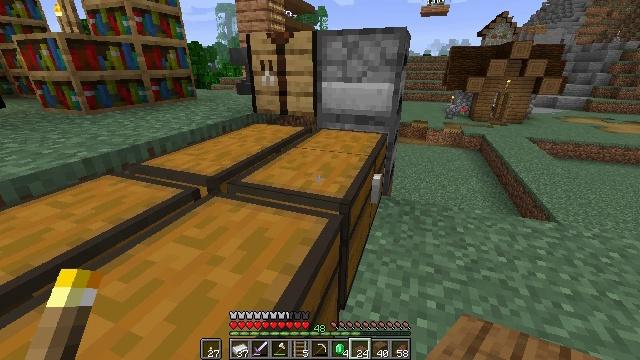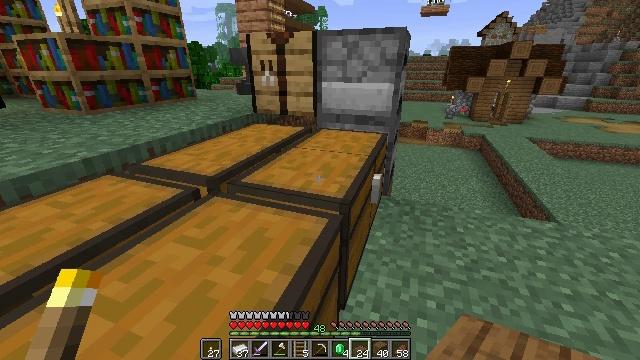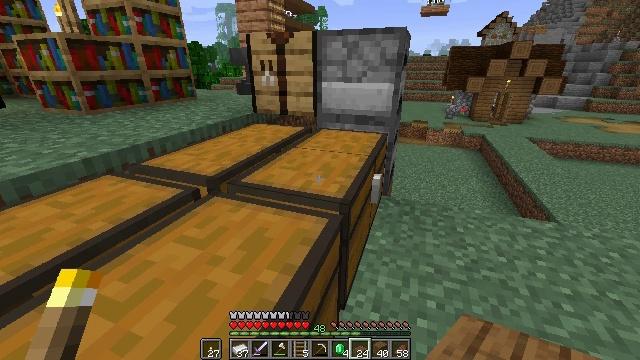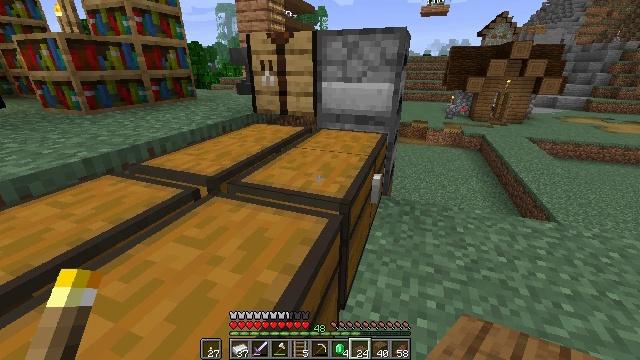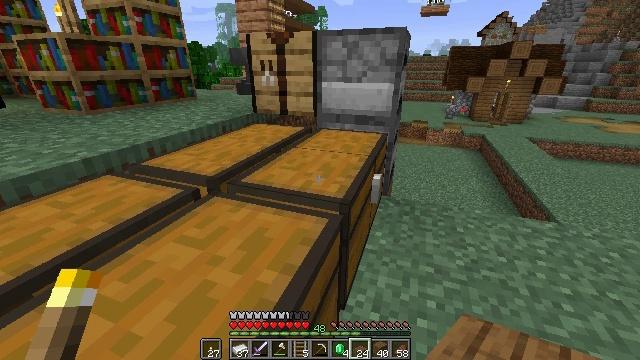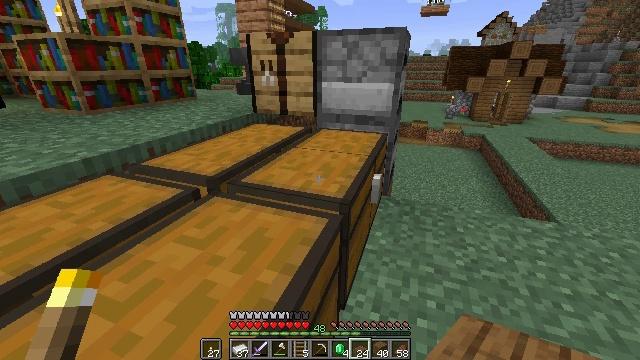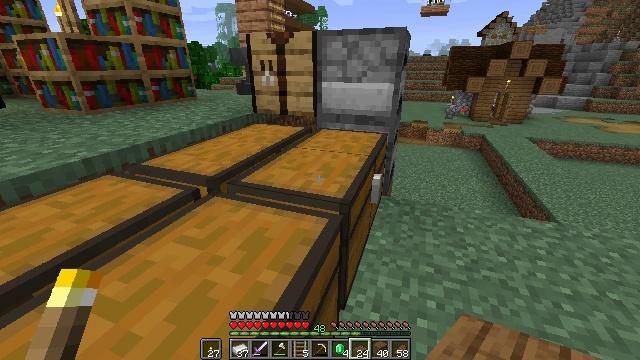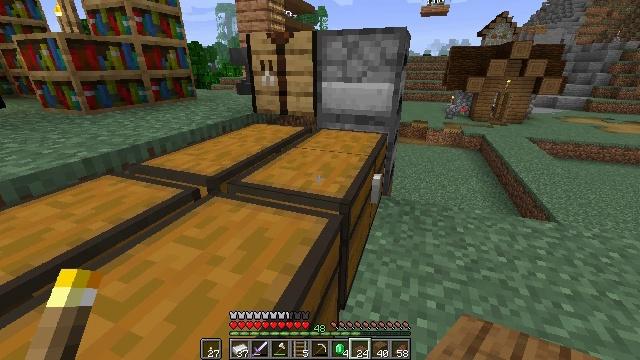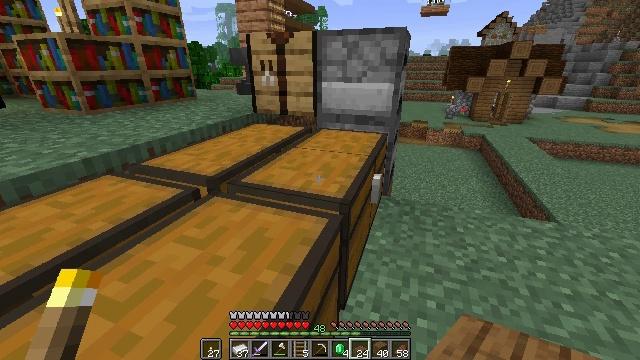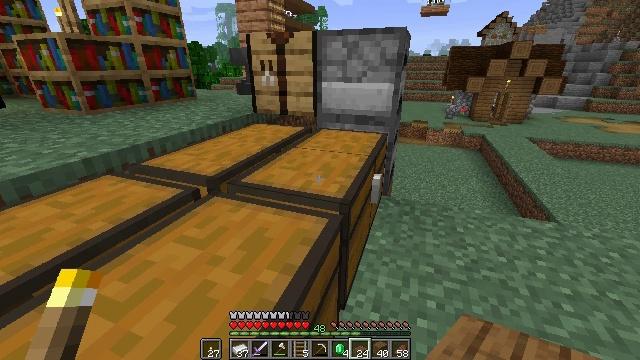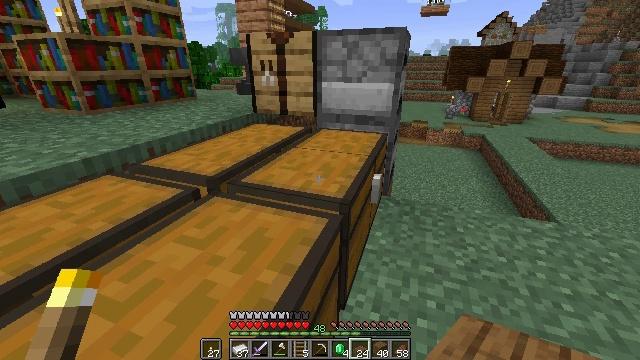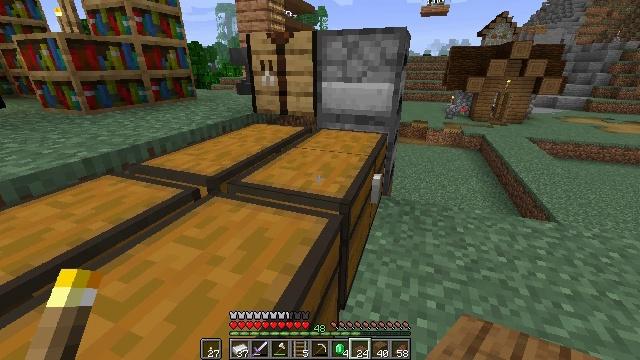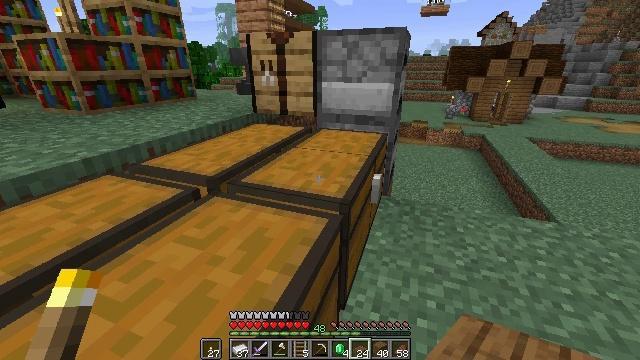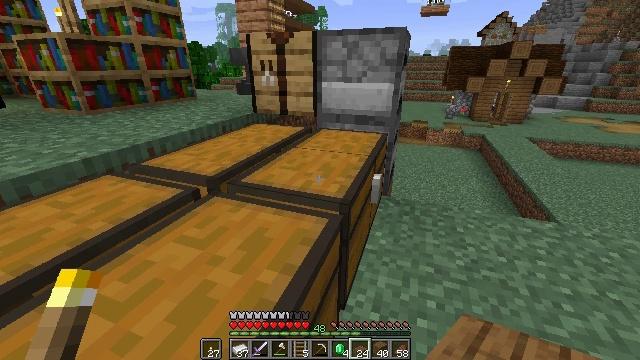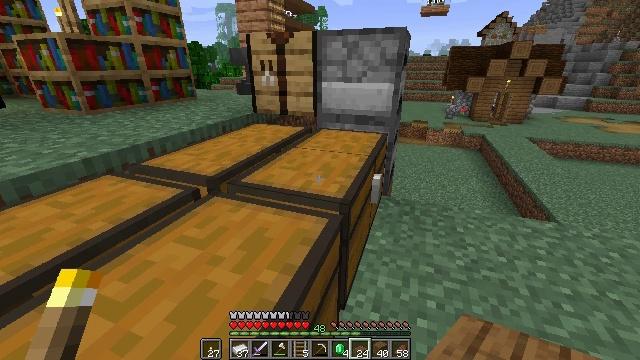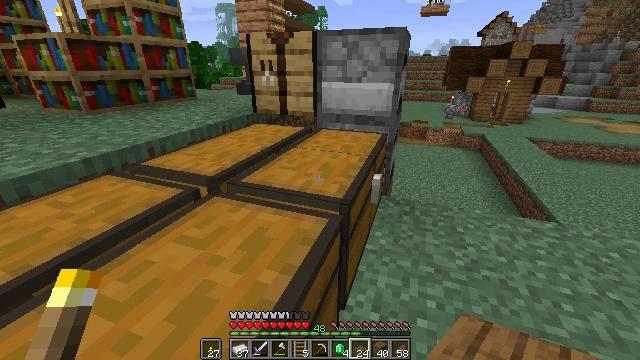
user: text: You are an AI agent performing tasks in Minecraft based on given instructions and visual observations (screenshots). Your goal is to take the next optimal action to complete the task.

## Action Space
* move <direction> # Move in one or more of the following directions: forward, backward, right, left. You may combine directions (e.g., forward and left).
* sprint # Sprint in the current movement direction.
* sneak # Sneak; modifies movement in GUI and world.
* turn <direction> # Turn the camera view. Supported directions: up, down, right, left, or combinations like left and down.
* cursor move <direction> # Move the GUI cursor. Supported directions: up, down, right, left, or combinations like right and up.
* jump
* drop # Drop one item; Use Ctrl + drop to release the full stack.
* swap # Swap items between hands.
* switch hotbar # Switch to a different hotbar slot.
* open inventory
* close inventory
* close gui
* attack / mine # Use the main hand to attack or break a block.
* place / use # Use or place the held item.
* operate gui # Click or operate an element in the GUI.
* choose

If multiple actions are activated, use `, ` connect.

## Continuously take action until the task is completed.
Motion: motion action
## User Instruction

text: Drop a spruce slab.
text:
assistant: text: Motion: no_op
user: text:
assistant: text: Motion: no_op
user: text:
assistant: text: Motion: no_op
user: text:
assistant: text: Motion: no_op
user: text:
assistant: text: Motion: no_op
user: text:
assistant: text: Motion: no_op
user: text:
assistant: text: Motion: no_op
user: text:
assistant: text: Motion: no_op
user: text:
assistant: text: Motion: no_op
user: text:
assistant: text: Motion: no_op
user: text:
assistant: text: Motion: no_op
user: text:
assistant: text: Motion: no_op
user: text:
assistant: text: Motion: no_op
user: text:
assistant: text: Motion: no_op
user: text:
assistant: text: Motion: no_op
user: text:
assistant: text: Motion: no_op
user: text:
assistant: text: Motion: no_op
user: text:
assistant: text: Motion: no_op
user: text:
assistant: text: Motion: no_op
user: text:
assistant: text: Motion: no_op
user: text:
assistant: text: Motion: no_op
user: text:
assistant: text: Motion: no_op
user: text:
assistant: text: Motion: no_op
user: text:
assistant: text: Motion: no_op
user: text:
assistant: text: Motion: no_op
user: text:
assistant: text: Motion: no_op
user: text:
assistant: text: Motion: no_op
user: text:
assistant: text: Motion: no_op
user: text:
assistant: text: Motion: no_op
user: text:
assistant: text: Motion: no_op